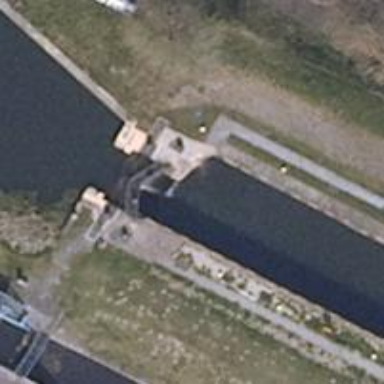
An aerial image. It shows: Lock gate on waterway.